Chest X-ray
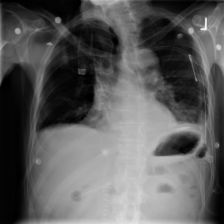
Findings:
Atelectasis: positive
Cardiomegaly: negative
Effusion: positive
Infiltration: negative
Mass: negative
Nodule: negative
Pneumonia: negative
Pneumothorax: negative
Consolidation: negative
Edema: negative
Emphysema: negative
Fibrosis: negative
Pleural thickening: negative
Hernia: negative